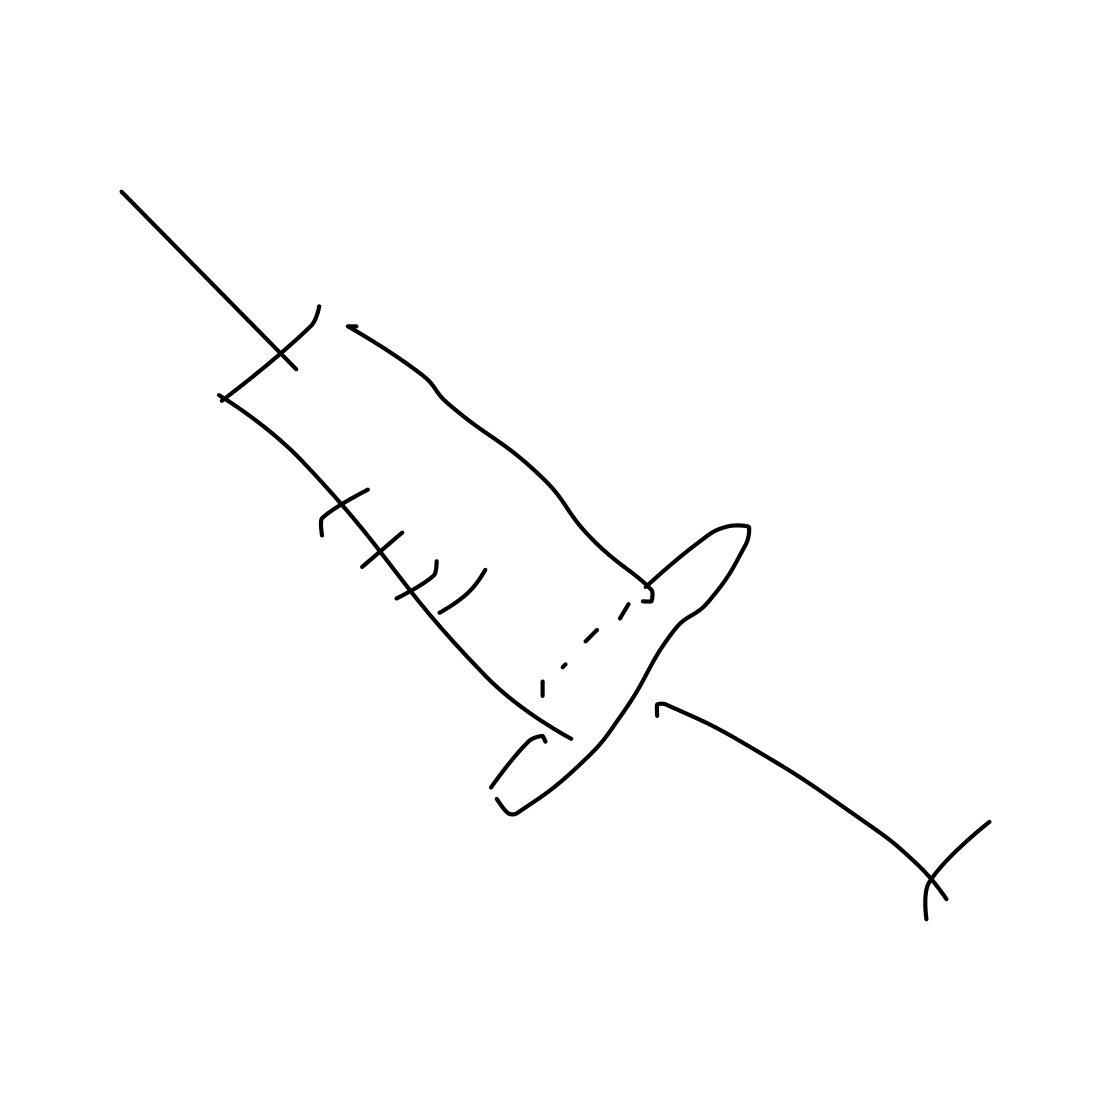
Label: syringe